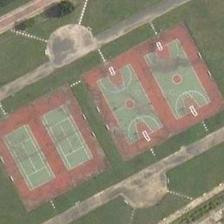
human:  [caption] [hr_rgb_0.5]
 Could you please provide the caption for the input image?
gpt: a meadow playground is around two basketball fields and two tennis courts .

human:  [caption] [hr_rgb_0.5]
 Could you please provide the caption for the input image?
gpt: two basketball fields and two tennis courts are surrounded by meadows and a road .

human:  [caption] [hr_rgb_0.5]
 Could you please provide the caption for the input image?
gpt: the center of the lawn is two basketball courts and two tennis courts, surrounded by a few paths leading to them .

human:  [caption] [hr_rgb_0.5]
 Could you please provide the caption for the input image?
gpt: two basketball fields and two tennis courts are surrounded by green meadows arounded with track .

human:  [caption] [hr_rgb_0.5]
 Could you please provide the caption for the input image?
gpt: two basketball fields and two tennis courts are surrounded by green meadows arounded with track .